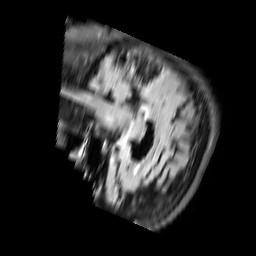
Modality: FLAIR
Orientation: sagittal
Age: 65
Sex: female
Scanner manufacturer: philips
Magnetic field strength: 3 T
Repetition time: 11 s
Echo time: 0.12 s